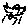
Label: bird